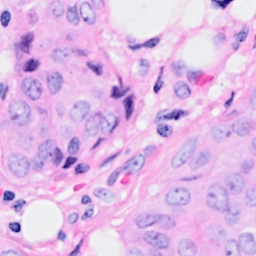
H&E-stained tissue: Breast